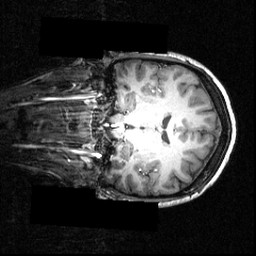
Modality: T1w
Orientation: coronal
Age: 16
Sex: female
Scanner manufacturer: siemens
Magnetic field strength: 3.951 T
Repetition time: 1.5 s
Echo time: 0.00335 s